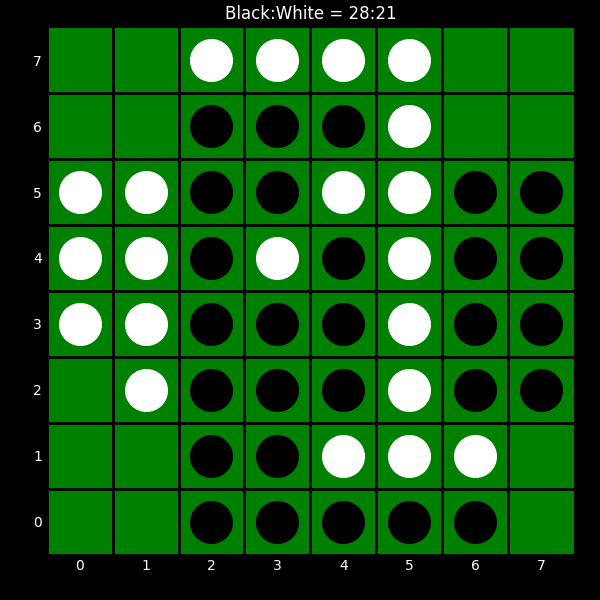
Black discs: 28
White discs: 21